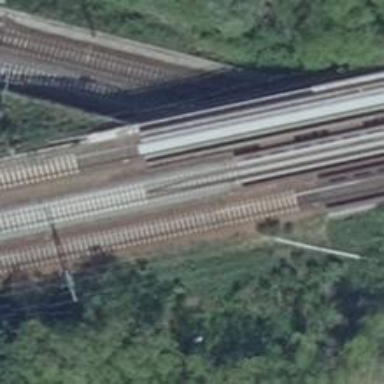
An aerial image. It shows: Railway bridge with electrified contact lines.